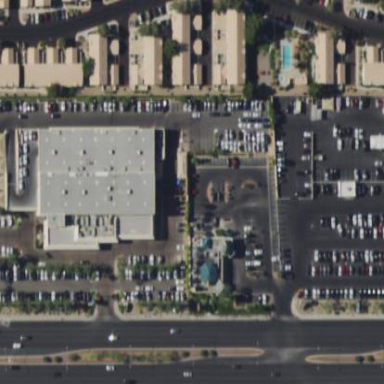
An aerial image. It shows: Car shop building.